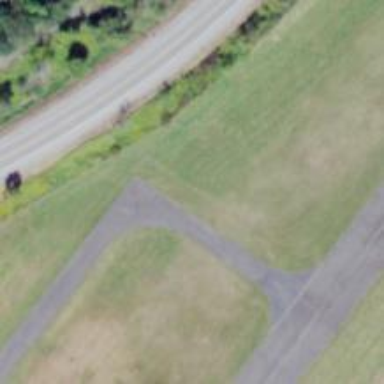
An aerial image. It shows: View of taxiway at the airport.